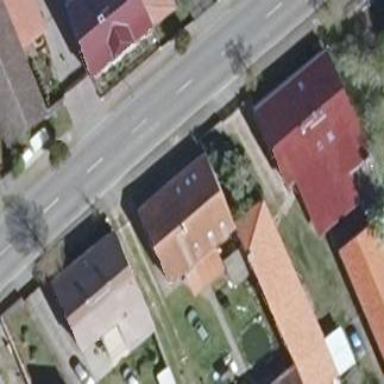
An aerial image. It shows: Gabled roof house.